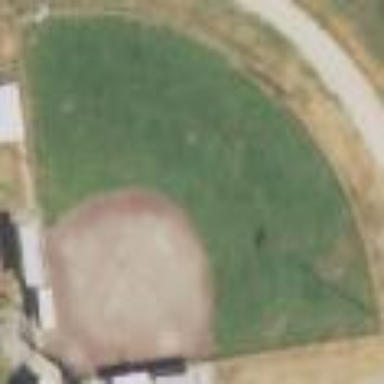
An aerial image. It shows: Baseball pitch for leisure land.